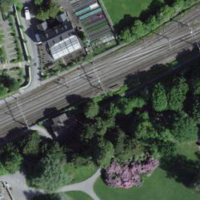
EUNIS habitat code: 53
Species observed at this site:
Allium ursinum
Buxus sempervirens